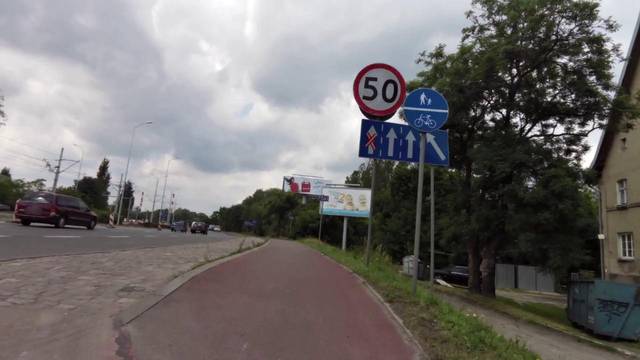
Region: Germany
Coordinates: 53.402, 14.599